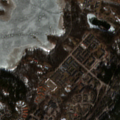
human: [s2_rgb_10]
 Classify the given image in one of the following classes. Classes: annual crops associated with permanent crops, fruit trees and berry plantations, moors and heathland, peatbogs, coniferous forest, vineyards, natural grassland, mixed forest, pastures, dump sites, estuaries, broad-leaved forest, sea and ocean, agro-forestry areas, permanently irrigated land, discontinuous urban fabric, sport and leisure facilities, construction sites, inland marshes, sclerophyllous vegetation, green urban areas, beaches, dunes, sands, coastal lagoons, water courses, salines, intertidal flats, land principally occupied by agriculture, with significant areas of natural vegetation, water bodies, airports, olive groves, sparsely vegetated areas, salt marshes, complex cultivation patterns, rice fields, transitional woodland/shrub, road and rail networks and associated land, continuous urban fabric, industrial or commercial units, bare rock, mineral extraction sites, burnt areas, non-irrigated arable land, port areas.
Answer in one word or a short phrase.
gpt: discontinuous urban fabric, industrial or commercial units, coniferous forest, mixed forest, water bodies